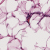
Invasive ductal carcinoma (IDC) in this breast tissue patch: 0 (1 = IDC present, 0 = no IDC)